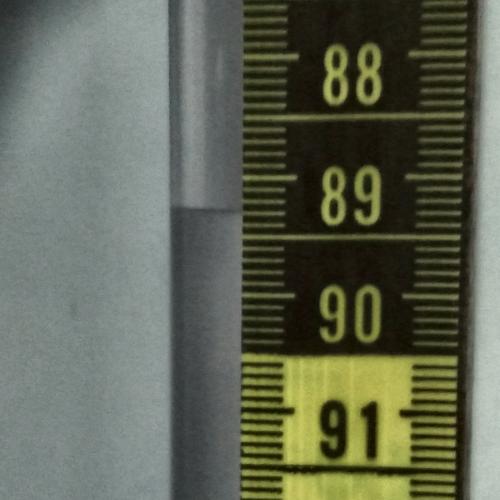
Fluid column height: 89.3 cm